Question: I was trying to implement in-app purchase. I am using ios 5.0 beta and xcode 4.2. Now I am remaining with only error. Also when I add my binary to iTunes Connect through Application Loader I get this error:

Please help me with it!
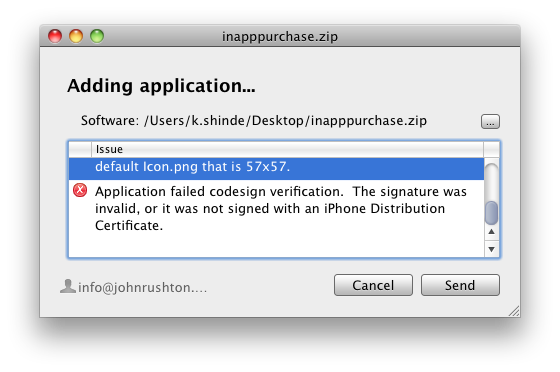
Answer: ## Edit
I just re-read your question, and it's probably my fault for not paying more attention the first time, but you can probably ignore my previous answer..
What I believe is the problem is that you're using the 5.0 beta SDK to write and submit your app. This can't be done. Apple will not accept apps written with beta software.
You must compile and submit your app with the 4.3 SDK.
---
A lot of those errors can't be made any more clear than they already are...
Firstly, your app needs an armv6 binary, so make sure you're not building only the current active architecture.
You need to provide an icon that is 57 x 57 in size and specify it in the info plist with the CFBundleIconFile key.
Your code signing is invalid. Ensure you are using the correct distribution certificate and that you have a valid provisioning profile.